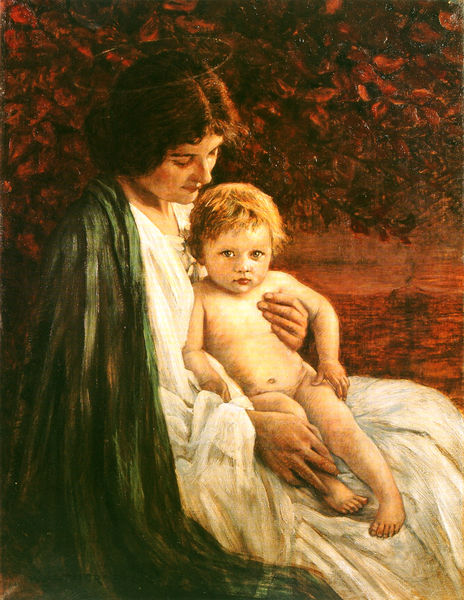
Titel: Madonna im Buchenlaub
Künstler: Walther Firle
Institution: Privatbesitz
Schlagwörter: akt, baum, berg, blau, blätter, dunkel, gemälde, hand, haut, laub, mann, meer, nackt, schatten, umhang, wasser, weiß, fluss, grün, ocker, see, sitzen, braun, finger, frau, haar, hintergrund, kleid, mund, nase, orange, schwarz, blick, rot, tuch, symbolismus, blond, arm, augen, falten, johannes, knoten, bildnis, hände, porträt, dämmerung, natur, gewand, gold, haare, mantel, stoff, decke, frau kind, kind, mutter, pflanze, seide, boot, engel, beine, wellen, liebe, modern, abendsonne, herbst, baby, junge frau, junge, schoß, nazarener, abendrot, tor, knabe, vulkan, wärme, heiligenschein, nimbus, christus, jesus, heilige, freundlich, heilig, maria, jesu, sohn, tafelbild, nett, liebevoll, friedlich, geborgenheit, im arm, sicherheit, beziehung, symbolisten, hgem#lde